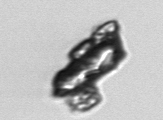
Label: Delphineis